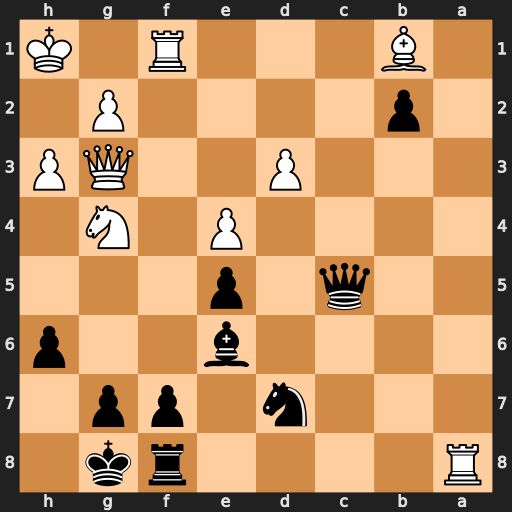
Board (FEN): R4rk1/3n1pp1/4b2p/2q1p3/4P1N1/3P2QP/1p4P1/1B3R1K
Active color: b
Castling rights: -
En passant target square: -
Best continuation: Rxa8 Nxh6+ Kf8